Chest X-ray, PA view. Patient: 44 years old, sex M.
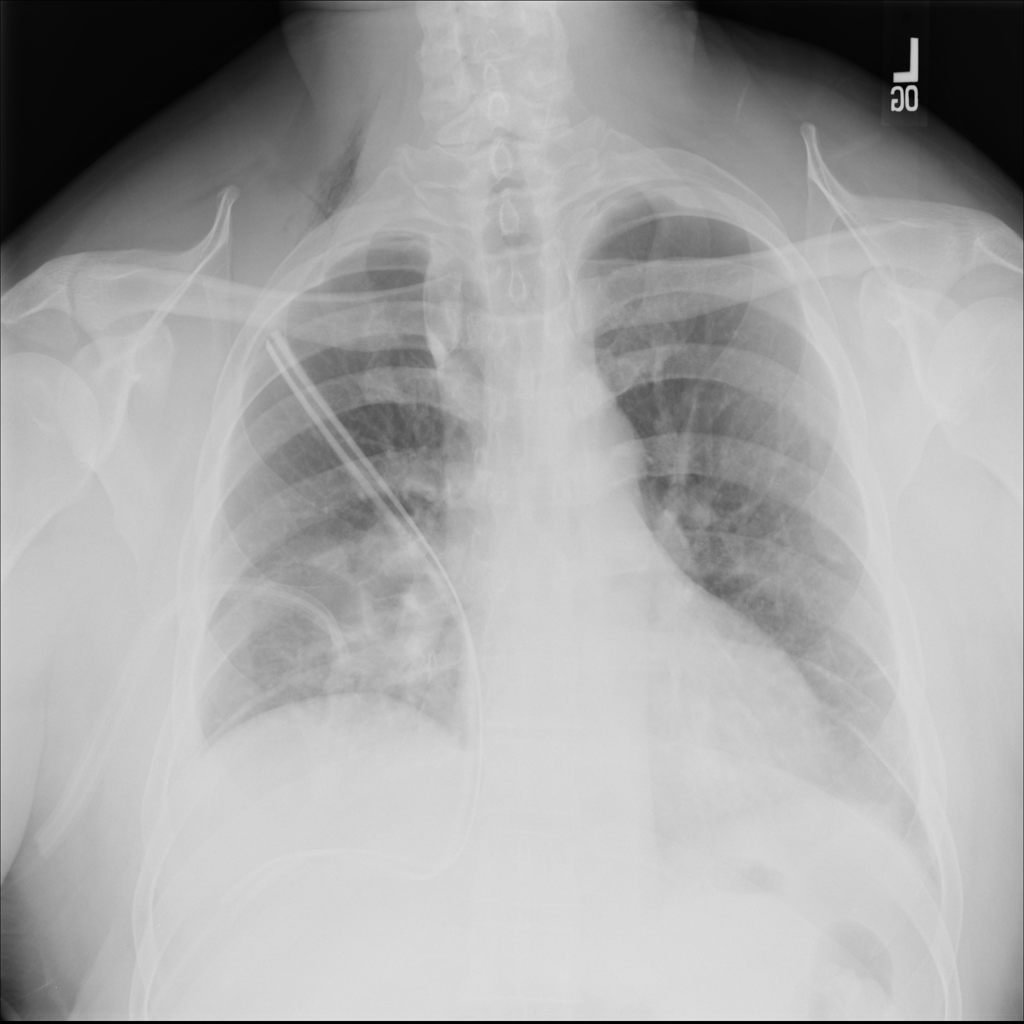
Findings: No Finding